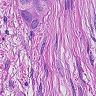
Metastatic tissue present: yes